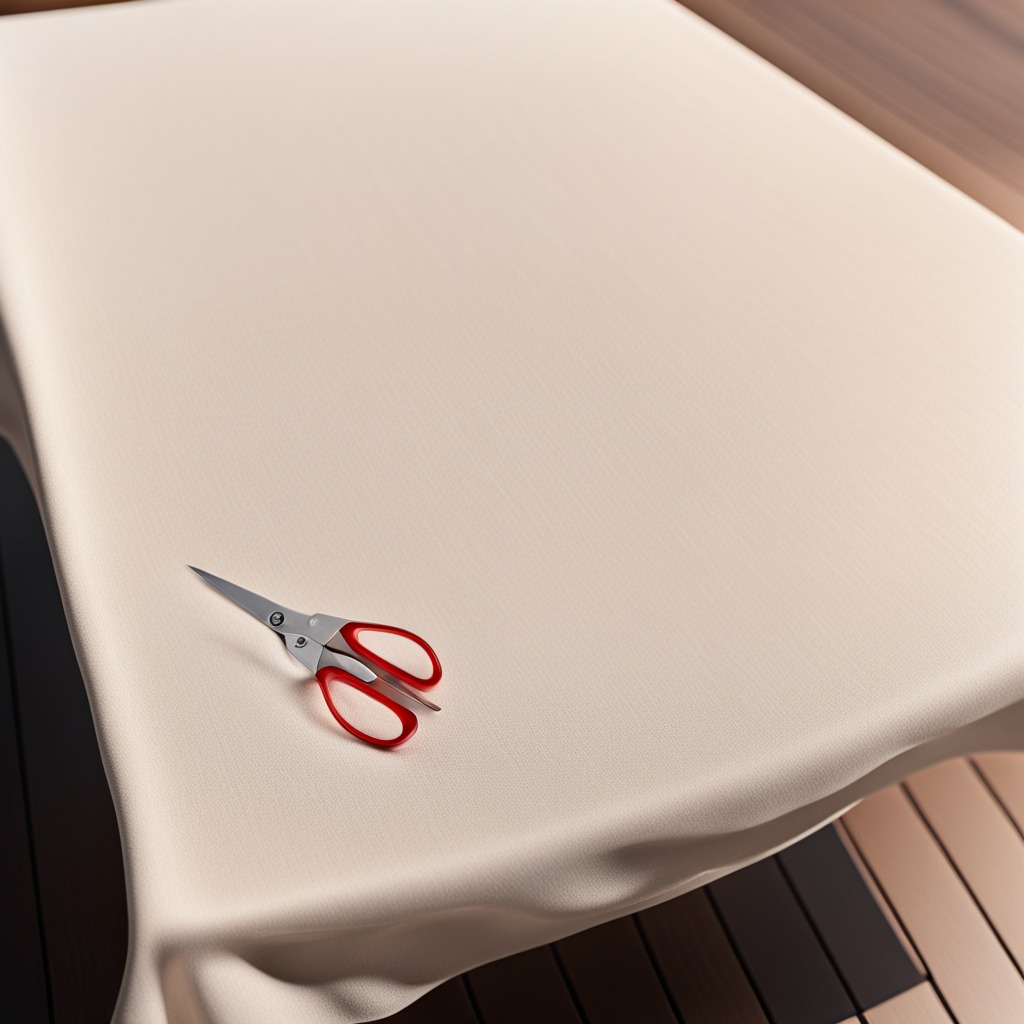
A scissor lies on the wooden table.